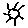
Label: sun